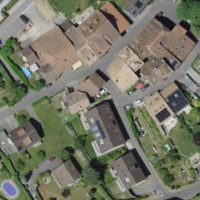
EUNIS habitat code: 55
Species observed at this site:
Cornus sanguinea